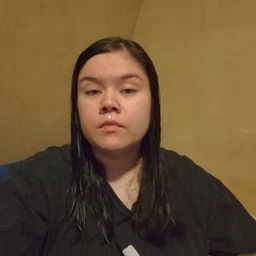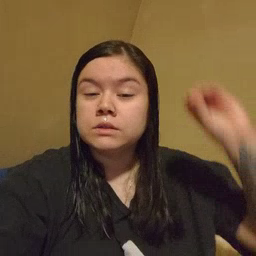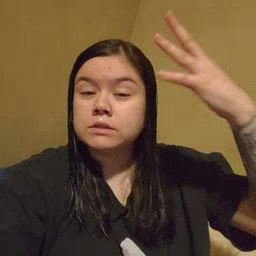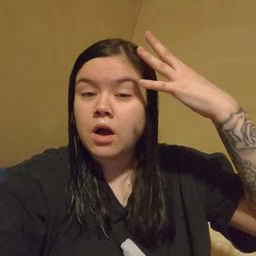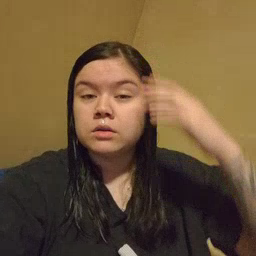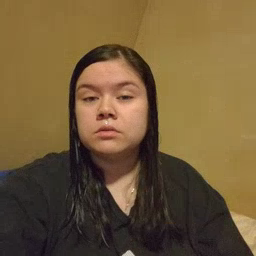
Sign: sun